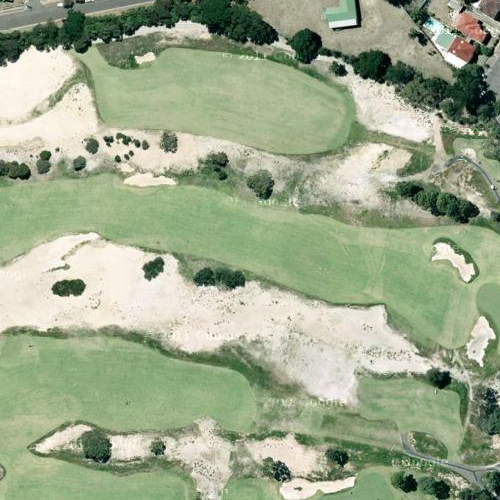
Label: sydney